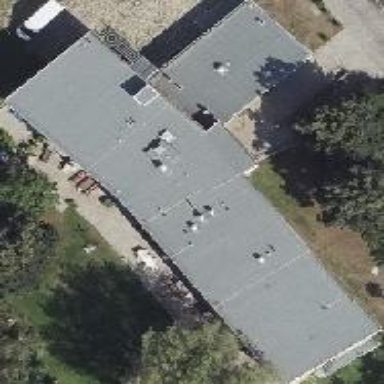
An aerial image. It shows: School building.